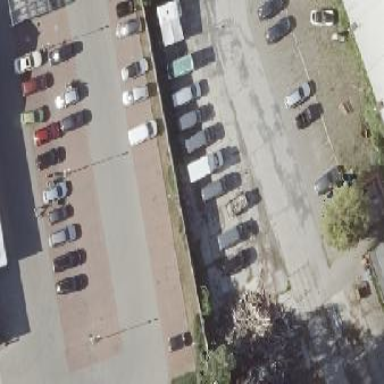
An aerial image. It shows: Parking area with surface.